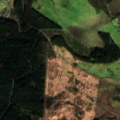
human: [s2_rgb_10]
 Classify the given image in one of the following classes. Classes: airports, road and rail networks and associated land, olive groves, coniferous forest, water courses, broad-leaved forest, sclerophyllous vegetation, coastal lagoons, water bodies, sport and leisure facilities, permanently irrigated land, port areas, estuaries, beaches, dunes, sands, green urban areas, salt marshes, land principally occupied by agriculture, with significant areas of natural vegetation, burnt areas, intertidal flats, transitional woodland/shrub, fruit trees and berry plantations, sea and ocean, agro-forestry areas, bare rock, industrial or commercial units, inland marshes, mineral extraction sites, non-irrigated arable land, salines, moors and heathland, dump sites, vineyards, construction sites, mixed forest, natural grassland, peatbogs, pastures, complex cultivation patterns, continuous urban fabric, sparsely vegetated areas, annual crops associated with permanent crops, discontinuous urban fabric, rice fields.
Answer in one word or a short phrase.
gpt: land principally occupied by agriculture, with significant areas of natural vegetation, coniferous forest, moors and heathland